Question: How can I rounded the end and the start line of this arc painted with canvas in QML?
'''
Canvas
{
id: canvas
property real degree: 180
anchors.fill: parent
onPaint:
{
var ctx = getContext("2d")
var x = 90
var y = 90
var radius = 85
var startAngle = (Math.PI / 180) * 270
var fullAngle = (Math.PI / 180) * (270 + 360)
var progressAngle = (Math.PI / 180) * (270 + degree)
ctx.lineWidth = 5
ctx.beginPath()
ctx.arc(x, y, radius, startAngle, progressAngle)
ctx.strokeStyle = "red"
ctx.stroke()
}
}
'''

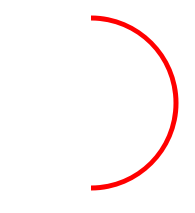
Answer: Canvas has 'lineCap' property:
'''
ctx.lineCap = "round";
'''
That should do it. Note that it's pure js and not particularly related to QML so you'll probably have better luck searching for stuff like that without c++ and qml keywords.